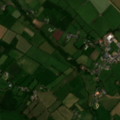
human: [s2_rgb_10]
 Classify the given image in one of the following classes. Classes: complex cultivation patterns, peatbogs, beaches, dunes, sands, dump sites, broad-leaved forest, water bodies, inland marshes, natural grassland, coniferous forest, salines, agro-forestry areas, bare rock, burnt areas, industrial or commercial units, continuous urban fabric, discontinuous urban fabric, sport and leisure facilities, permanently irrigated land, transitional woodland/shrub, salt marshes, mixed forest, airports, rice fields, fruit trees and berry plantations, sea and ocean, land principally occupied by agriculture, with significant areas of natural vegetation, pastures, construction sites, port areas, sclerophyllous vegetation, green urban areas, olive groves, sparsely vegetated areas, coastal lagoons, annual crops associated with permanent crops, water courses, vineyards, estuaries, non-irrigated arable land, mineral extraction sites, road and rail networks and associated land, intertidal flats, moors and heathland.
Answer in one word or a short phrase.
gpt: pastures